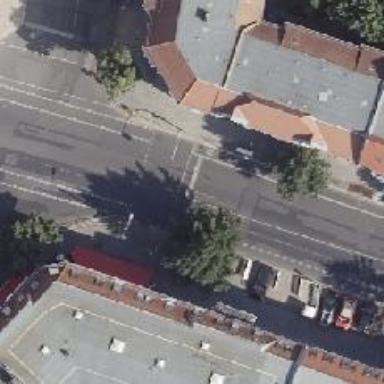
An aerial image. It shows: Secondary road with asphalt surface. There are sidewalks on both sides and dedicated green cycle lane. Parking is available on the right side of the street.